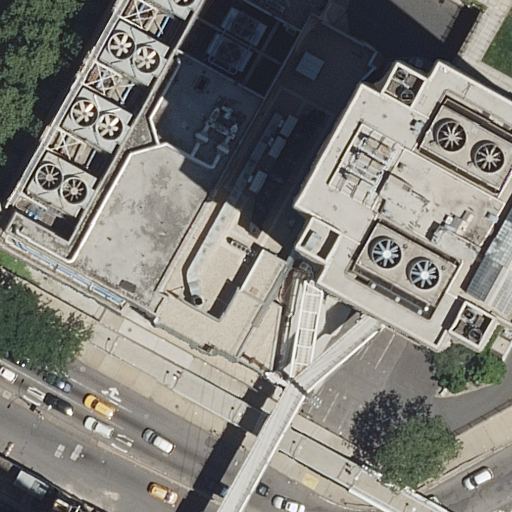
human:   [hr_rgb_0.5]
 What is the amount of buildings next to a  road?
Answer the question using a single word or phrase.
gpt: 4

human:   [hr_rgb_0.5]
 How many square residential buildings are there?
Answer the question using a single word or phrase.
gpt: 0

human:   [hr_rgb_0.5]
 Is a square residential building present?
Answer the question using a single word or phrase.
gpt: no

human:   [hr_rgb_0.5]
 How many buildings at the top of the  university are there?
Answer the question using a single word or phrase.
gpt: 0

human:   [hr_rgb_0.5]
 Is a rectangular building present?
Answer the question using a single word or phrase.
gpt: yes

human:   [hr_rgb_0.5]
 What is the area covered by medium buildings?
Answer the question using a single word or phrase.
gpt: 863m2

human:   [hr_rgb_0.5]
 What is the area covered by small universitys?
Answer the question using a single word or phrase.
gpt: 0m2

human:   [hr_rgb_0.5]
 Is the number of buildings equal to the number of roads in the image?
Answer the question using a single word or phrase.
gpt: no

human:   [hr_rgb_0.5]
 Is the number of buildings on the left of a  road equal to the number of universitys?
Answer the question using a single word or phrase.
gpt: no

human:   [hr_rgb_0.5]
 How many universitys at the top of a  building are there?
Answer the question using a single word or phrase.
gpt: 1

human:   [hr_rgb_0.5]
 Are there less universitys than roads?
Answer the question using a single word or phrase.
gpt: yes

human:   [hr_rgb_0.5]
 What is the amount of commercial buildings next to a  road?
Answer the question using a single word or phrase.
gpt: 0

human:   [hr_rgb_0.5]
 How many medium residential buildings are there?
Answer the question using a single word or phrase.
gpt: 2

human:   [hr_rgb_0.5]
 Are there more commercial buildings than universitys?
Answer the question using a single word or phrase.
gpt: no

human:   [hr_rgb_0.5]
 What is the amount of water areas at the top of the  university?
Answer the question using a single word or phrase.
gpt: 0

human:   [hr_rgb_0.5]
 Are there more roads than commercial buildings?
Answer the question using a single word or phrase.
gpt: yes

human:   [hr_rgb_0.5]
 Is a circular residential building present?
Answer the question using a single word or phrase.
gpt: no

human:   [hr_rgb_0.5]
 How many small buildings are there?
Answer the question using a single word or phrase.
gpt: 1

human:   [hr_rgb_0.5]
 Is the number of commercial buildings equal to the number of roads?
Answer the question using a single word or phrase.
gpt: no

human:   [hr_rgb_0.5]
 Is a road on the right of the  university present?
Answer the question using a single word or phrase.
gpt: no

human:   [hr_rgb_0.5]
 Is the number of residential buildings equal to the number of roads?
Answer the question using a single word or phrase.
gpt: no

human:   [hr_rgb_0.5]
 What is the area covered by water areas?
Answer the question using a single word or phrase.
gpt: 0m2

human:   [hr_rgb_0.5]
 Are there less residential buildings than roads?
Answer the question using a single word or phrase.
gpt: yes

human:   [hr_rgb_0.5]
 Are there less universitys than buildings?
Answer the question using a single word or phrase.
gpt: yes

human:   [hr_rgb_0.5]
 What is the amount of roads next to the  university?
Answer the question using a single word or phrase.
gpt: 11

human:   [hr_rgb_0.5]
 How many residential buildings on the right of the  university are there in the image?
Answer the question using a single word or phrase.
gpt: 0

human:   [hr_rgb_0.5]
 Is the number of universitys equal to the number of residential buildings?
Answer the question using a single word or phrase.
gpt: no

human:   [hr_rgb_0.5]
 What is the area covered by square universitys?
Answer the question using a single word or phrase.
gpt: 0m2

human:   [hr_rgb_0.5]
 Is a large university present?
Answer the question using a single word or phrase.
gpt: yes

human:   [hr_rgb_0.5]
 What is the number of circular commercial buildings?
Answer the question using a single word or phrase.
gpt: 0

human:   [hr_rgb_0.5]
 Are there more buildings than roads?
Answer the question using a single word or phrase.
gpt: no

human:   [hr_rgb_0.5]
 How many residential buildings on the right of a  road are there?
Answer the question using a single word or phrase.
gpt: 3

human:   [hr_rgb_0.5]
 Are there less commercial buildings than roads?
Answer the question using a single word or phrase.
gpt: yes

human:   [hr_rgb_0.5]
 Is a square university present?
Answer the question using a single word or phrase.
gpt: no

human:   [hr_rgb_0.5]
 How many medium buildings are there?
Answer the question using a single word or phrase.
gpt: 2

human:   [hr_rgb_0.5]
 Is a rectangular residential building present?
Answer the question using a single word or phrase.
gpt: yes